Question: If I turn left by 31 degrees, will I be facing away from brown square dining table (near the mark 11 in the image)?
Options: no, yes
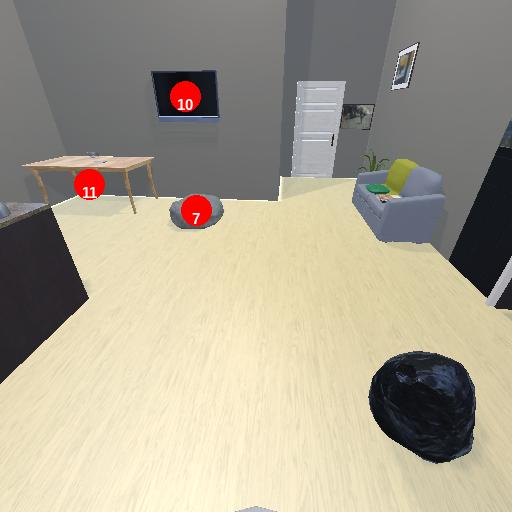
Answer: no